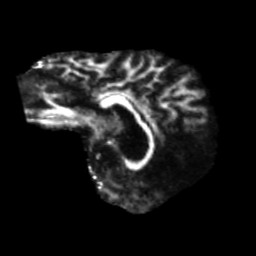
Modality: FA
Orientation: sagittal
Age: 57
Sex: male
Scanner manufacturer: siemens
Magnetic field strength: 3 T
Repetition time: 5.47 s
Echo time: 0.0854 s